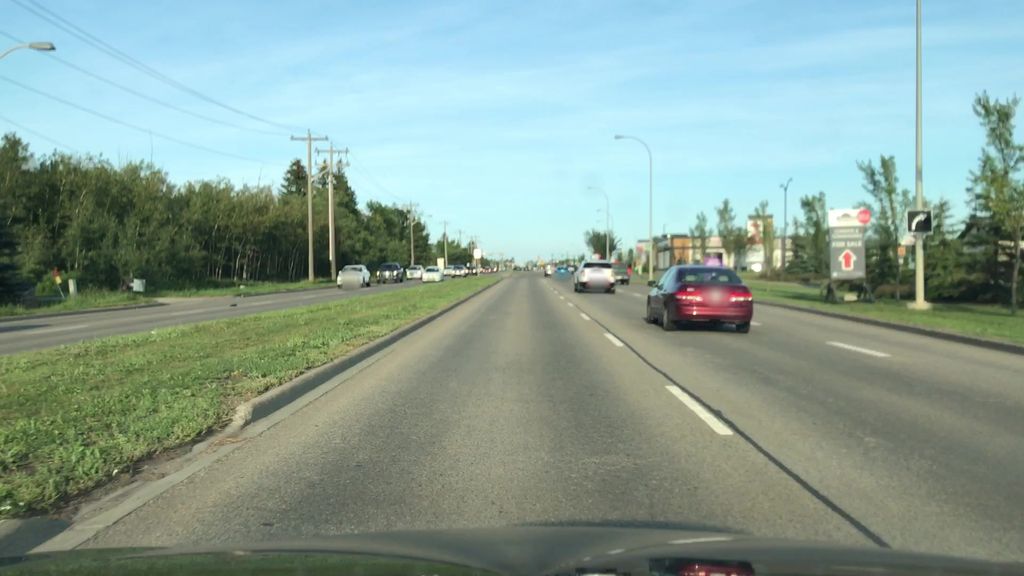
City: edmonton